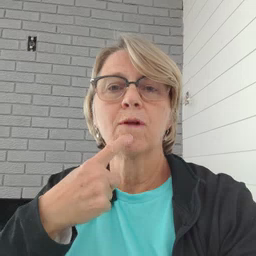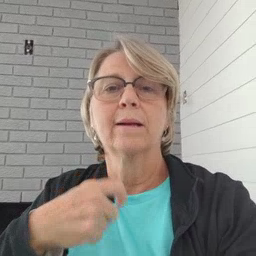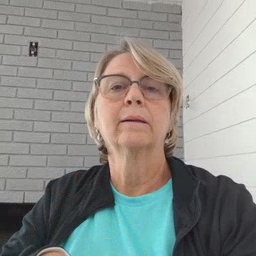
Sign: red